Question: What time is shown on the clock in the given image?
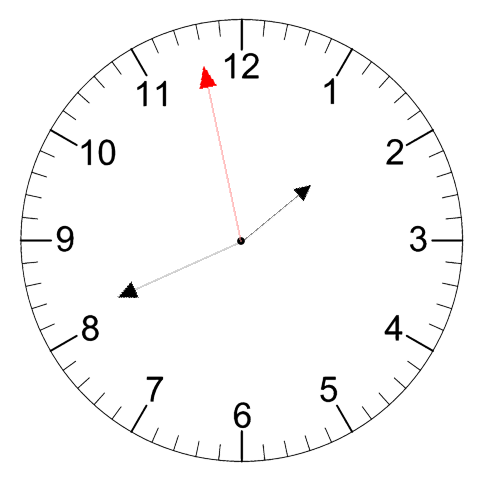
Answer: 01:40:58